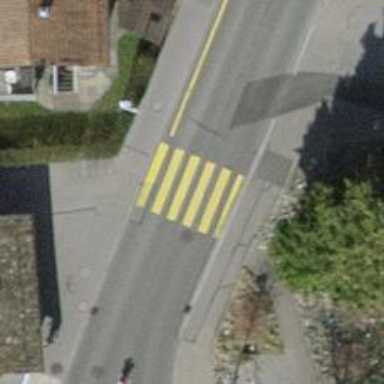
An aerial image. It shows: Uncontrolled road crossing.